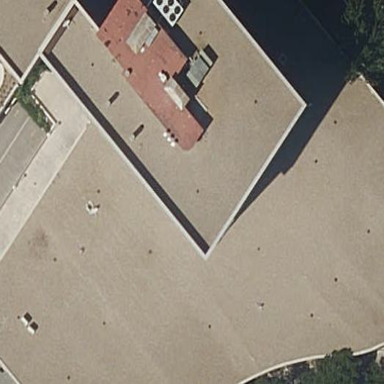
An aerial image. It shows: Office building.